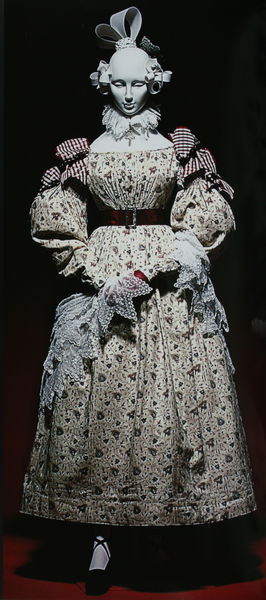
Titel: Tageskleid
Standort: Kyoto (Japan)
Institution: Kyoto Costume Institute
Schlagwörter: fuß, kopf, weiß, dreieck, ausschnitt, blumen, frau, frisur, grau, hut, kariert, kleid, schwarz, dame, gürtel, rot, tuch, haube, karo, mode, muster, rock, schleife, arme, blass, kragen, spitze, stehen, ärmel, halskrause, hände, boden, bestickt, figur, kostüm, stickerei, stoff, saum, schleifen, tänzerin, frontal, krone, puffärmel, schulter, schultern, lächeln, taille, japan, sommer, ballett, schuhe, blümchen, ornamente, rüschen, raffung, abendkleid, foto, strümpfe, porzellan, kreuz, asien, asiatisch, schuh, puppe, sommerkleid, tracht, biedermeier, taschentuch, geblümt, tageskleid, elisabeth, gestickt, gewebe, bänder, textil, kopfschmuck, dreiecke, korsage, reifrock, applikationen, schliesse, geischt, genäht, blimen, kyoto, pepita, tailie, gescha, am grausten, grauer, gurtel, kreuzbindung, taillierung, usw., schufe, kreuz+